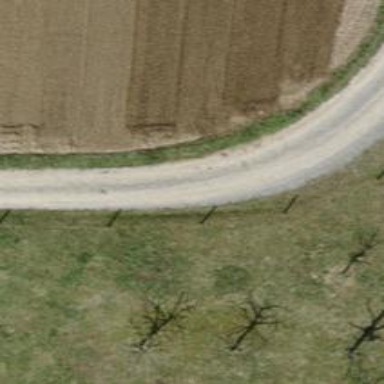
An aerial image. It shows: Track with grade2 pebblestone surface.